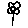
Label: flower